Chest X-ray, PA view. Patient: 54 years old, sex M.
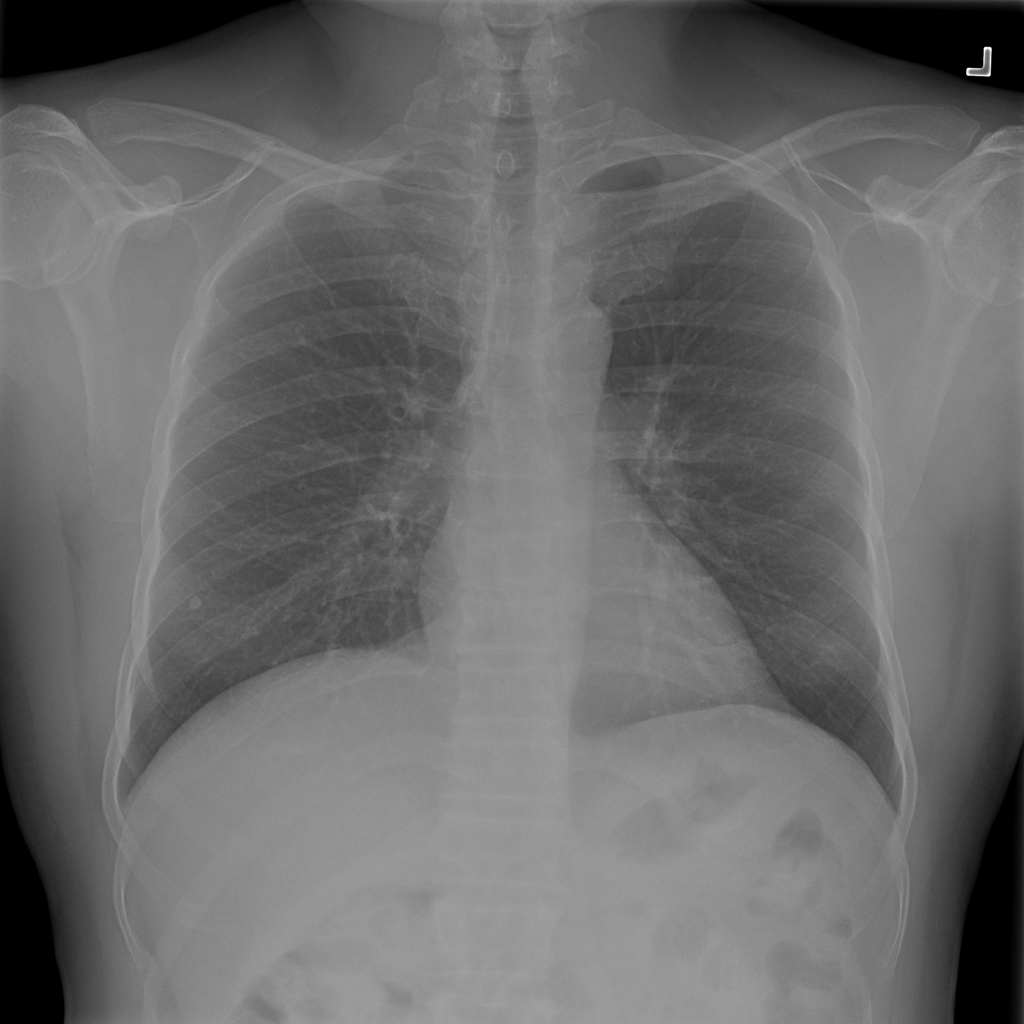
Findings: Nodule